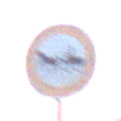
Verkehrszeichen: VerbotGespannfuhrwerke
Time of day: SunriseSunset
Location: Outdoor (Urban)
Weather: Clear
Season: NotSpecified
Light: Natural